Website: crate-barrel
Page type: delivery-shipping
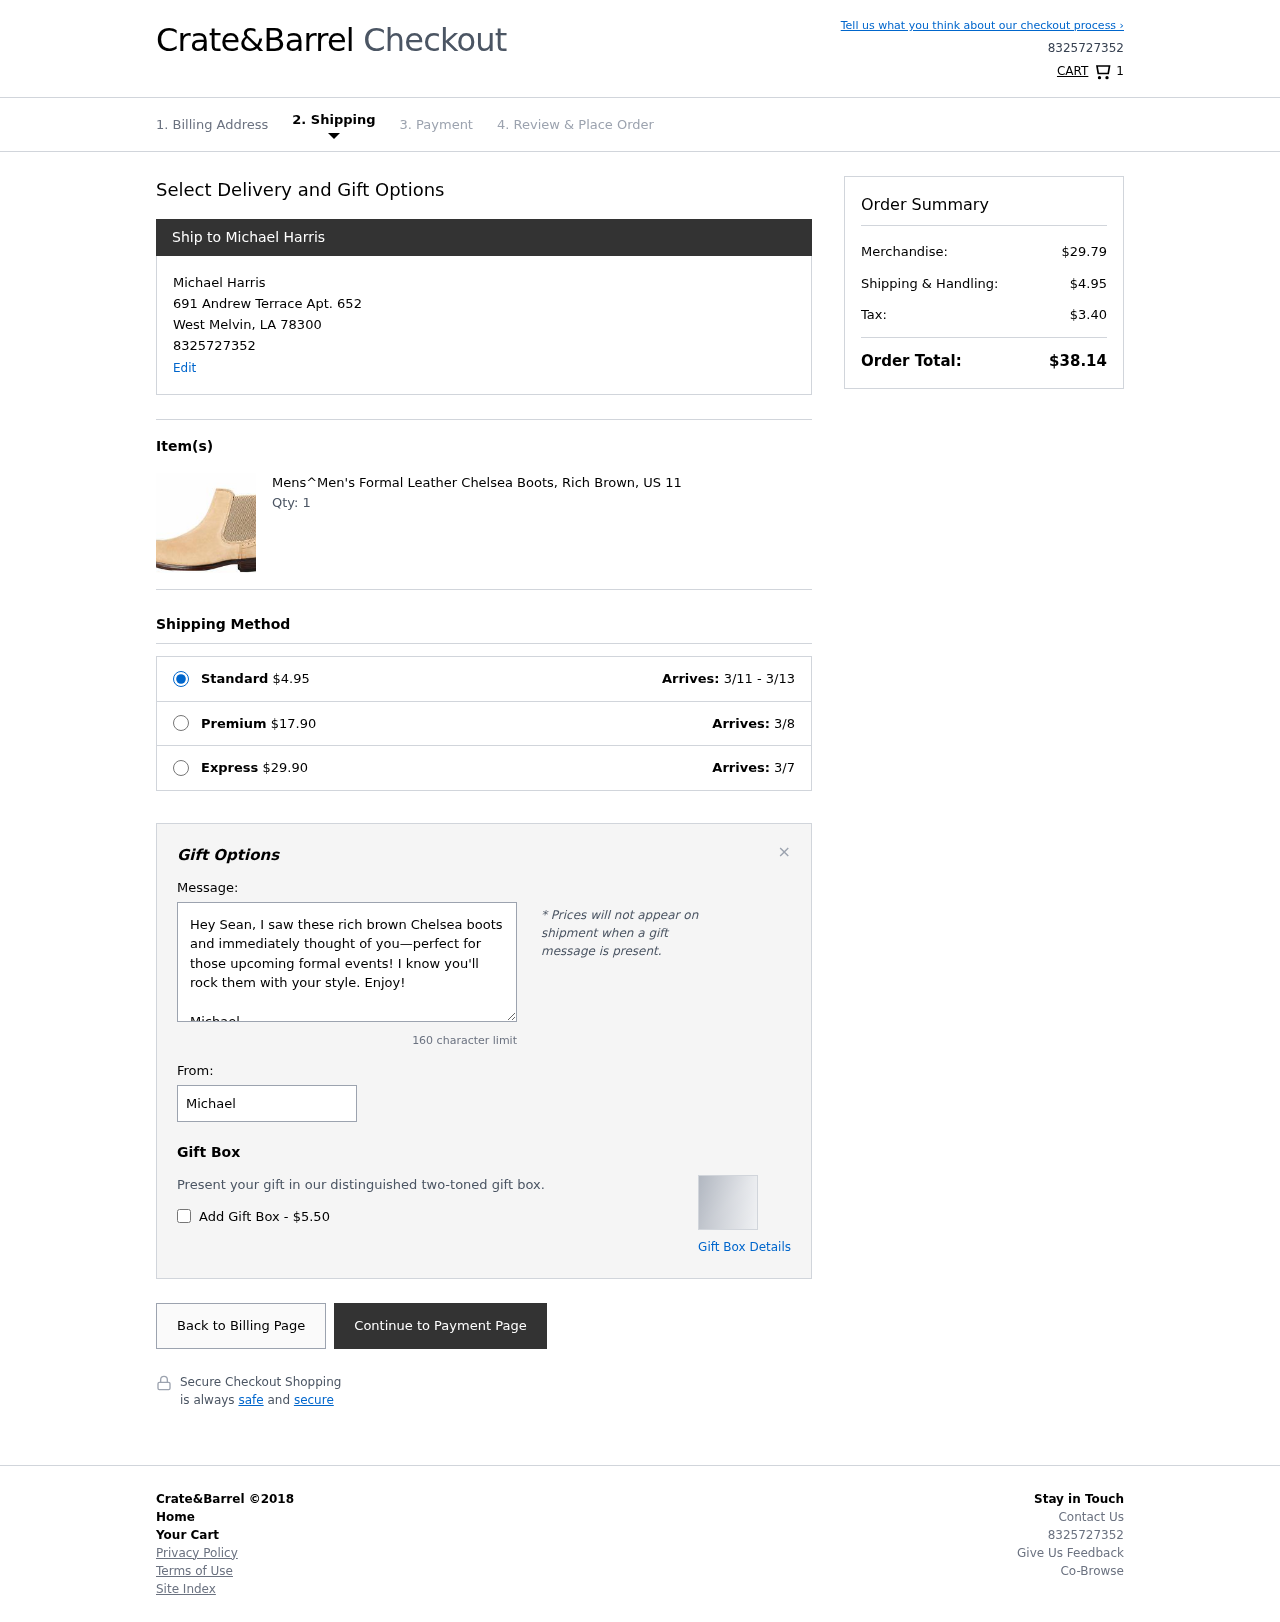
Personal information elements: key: PII_CITY
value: West Melvin
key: PII_FULLNAME
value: Michael Harris
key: PII_PHONE
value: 8325727352
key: PII_POSTCODE
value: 78300
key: PII_STATE_ABBR
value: LA
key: PII_STREET
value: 691 Andrew Terrace Apt. 652
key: PII_FIRSTNAME
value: Michael
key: PII_LASTNAME
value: Harris
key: PII_FULLNAME2
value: Michael Harris
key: PII_FULLNAME3
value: Michael Harris
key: PII_FIRSTNAME2
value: Michael
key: PII_FIRSTNAME3
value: Michael
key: PII_LASTNAME2
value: Harris
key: PII_LASTNAME3
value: Harris
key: PII_FIRSTNAME_DERIVED
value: Michael
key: PII_LASTNAME_DERIVED
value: Harris
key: PII_FULLNAME_DERIVED
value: Michael Harris
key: PII_NAME_FULL_DERIVED
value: Michael Harris
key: PII_PHONE_LINE
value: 7352
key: PII_PHONE_SUFFIX
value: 7352
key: PII_PHONE2
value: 8325727352
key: PII_PHONE3
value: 8325727352
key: PII_PHONE_NUMERIC
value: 8325727352
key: PII_PHONE_LINE_NUMERIC
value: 7352
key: PII_PHONE_SUFFIX_NUMERIC
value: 7352
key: PII_PHONE2_NUMERIC
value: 8325727352
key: PII_PHONE3_NUMERIC
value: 8325727352
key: PII_PHONE_DIGITS
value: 8325727352
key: PII_PHONE_LAST4
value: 7352
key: PII_GIFT_MESSAGE
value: Hey Sean, I saw these rich brown Chelsea boots and immediately thought of you—perfect for those upcoming formal events! I know you'll rock them with your style. Enjoy!

Michael
Product elements: key: PRODUCT1_NAME
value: Mens^Men's Formal Leather Chelsea Boots, Rich Brown, US 11
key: PRODUCT1_QUANTITY
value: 1
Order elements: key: ORDER_NUM_ITEMS
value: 1
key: ORDER_SHIPPING_COST
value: $4.95
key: ORDER_DELIVERY_DATE
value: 3/11 - 3/13
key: PREMIUM_SHIPPING_COST
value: $17.90
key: PREMIUM_DELIVERY_DATE
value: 3/8
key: EXPRESS_SHIPPING_COST
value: $29.90
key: EXPRESS_DELIVERY_DATE
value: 3/7
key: ORDER_SUBTOTAL
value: $29.79
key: ORDER_SHIPPING_COST2
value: $4.95
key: ORDER_TAX
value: $3.40
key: ORDER_TOTAL
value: $38.14